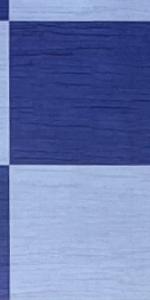
Label: Empty